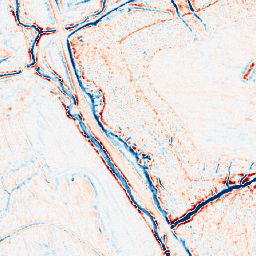
Category: edge_preserving
Decomposition family: bilateral
Decomposition parameters: d: 9
sigma_color: 100
sigma_space: 50
Upsampling method: nearest
Upsampling parameters: scale: 2
Upsampling scale: 2